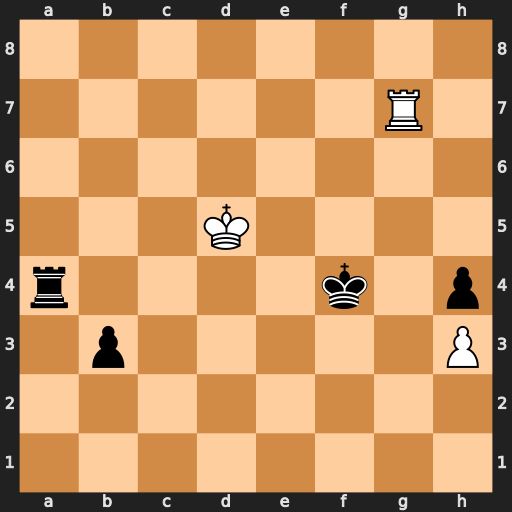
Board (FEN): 8/6R1/8/3K4/r4k1p/1p5P/8/8
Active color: w
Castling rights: -
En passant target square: -
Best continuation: Rg4+ Ke3 Rxa4